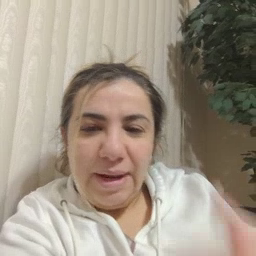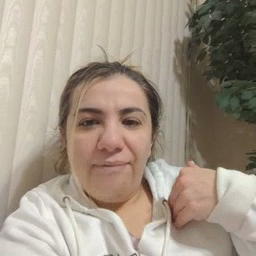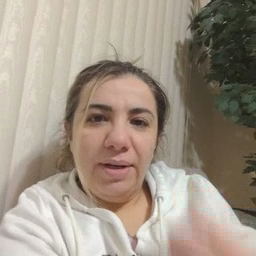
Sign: haveto